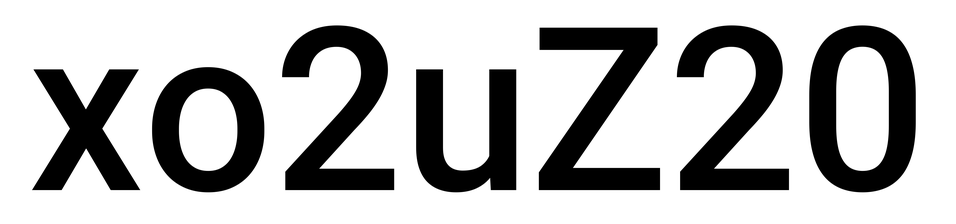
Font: Roboto_Medium